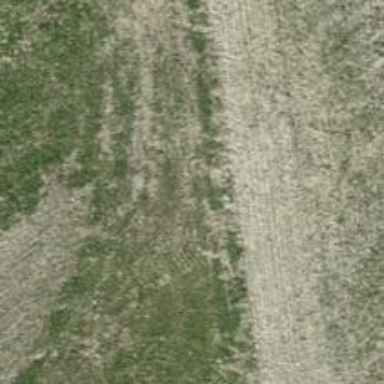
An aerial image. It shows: Grassy track road with grade 4 track type.